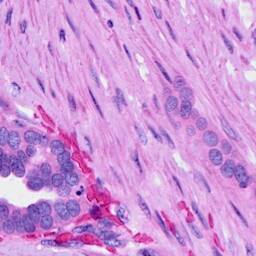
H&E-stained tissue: Ovarian